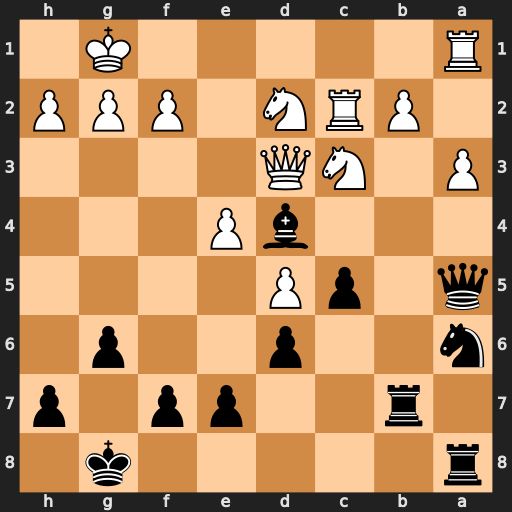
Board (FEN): r5k1/1r2pp1p/n2p2p1/q1pP4/3bP3/P1NQ4/1PRN1PPP/R5K1
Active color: b
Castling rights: -
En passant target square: -
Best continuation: Nb4 axb4 Qxa1+